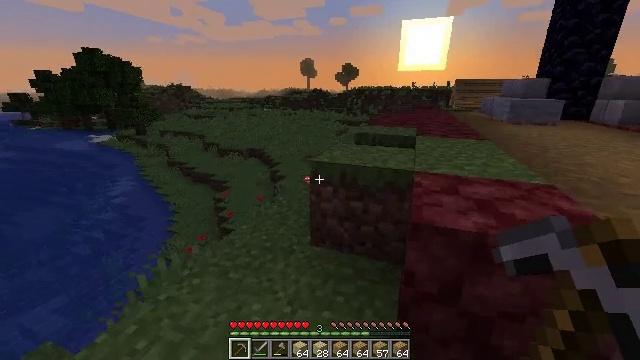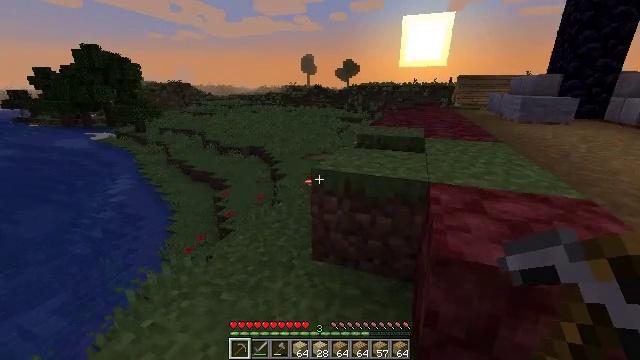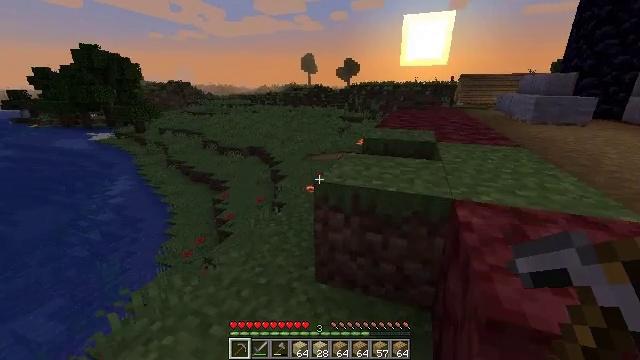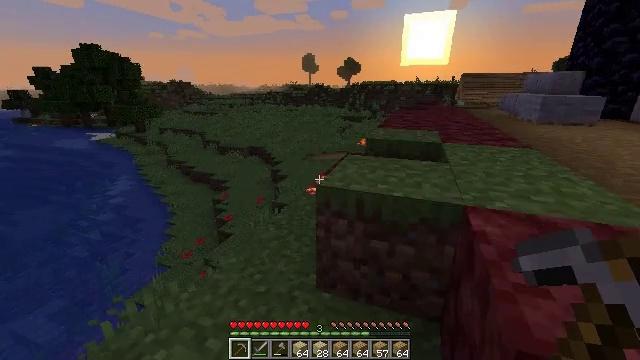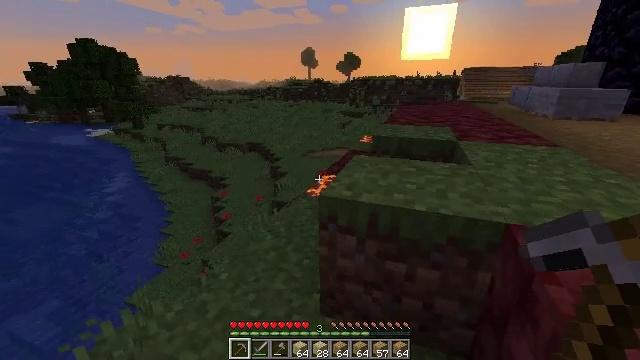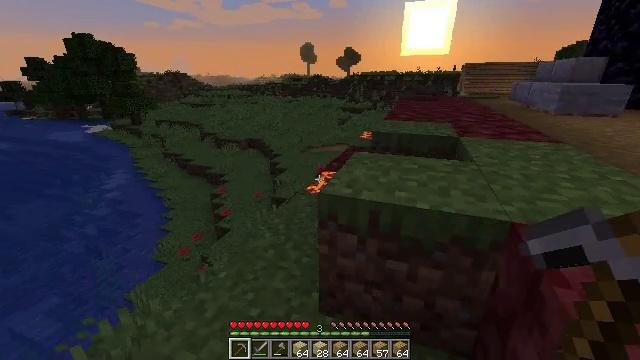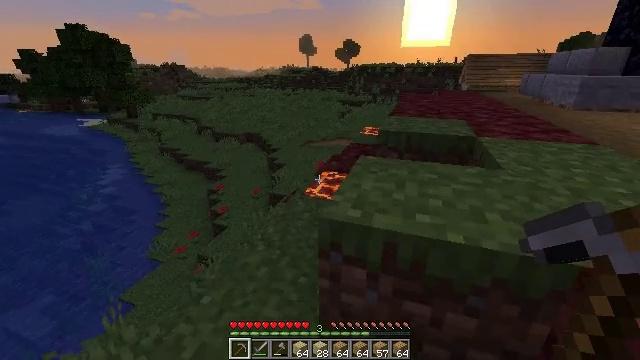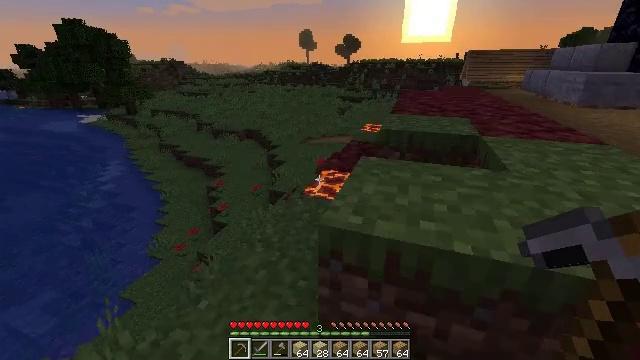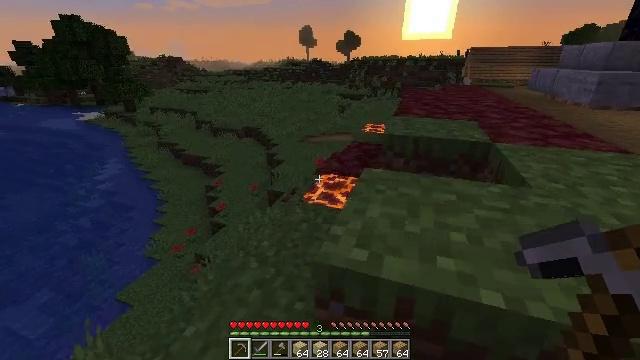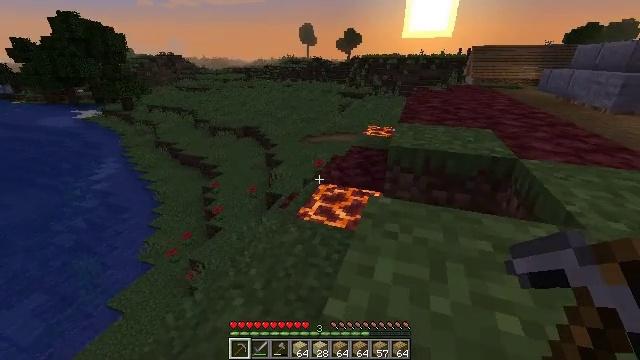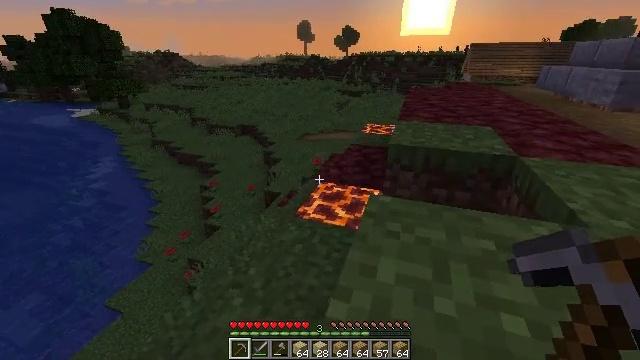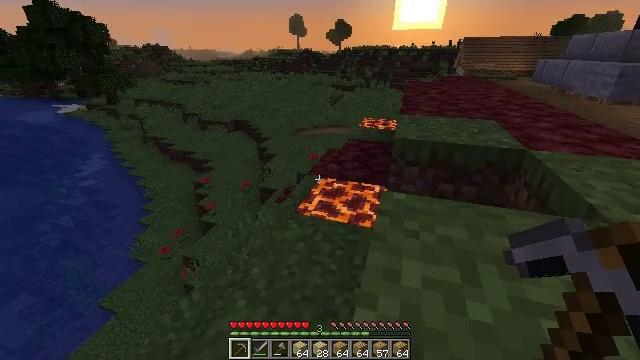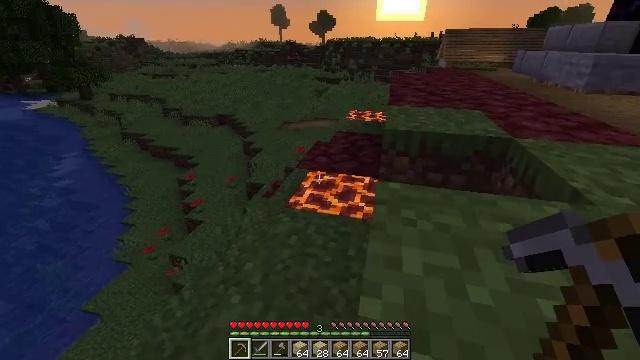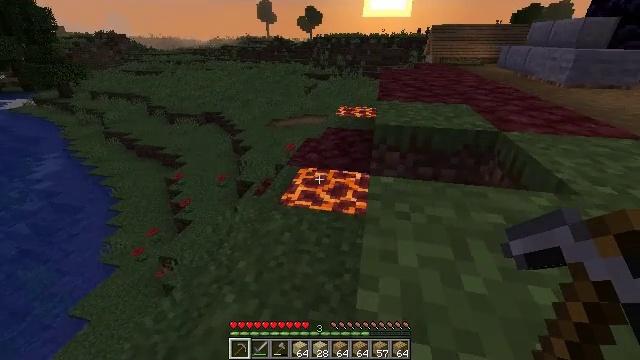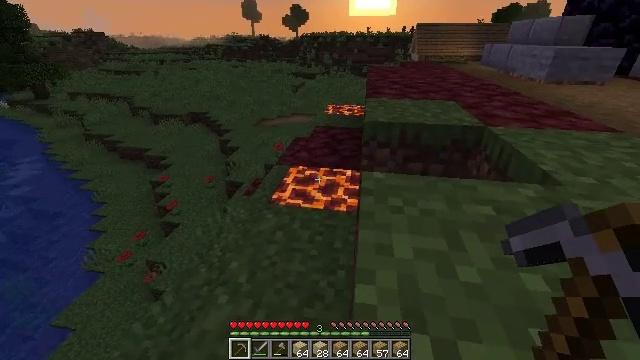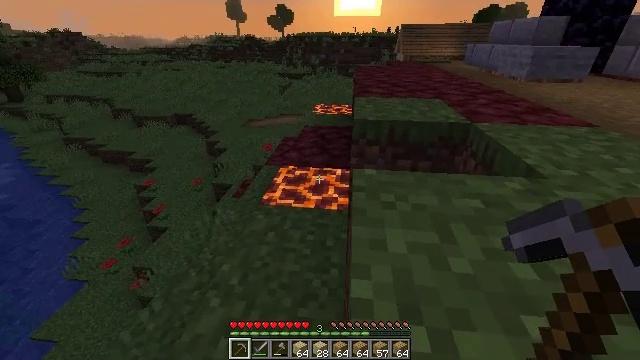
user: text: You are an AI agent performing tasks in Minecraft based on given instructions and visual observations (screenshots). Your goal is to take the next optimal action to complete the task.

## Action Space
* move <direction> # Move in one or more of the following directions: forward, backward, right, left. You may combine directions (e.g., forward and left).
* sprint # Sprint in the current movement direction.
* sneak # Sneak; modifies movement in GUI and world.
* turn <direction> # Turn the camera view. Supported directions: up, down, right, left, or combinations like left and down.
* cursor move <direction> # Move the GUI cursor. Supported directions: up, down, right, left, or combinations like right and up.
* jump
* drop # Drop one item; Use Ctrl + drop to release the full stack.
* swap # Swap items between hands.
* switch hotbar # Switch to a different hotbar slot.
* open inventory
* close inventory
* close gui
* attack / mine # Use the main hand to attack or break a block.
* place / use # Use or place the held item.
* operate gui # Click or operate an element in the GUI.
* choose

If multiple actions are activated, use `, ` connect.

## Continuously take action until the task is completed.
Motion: motion action
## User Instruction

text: Recycle the stone brick stairs from the structure.
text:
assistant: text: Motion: move forward
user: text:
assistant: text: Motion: move forward
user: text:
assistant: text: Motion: move forward
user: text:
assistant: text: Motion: move forward, turn down
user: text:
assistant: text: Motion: move forward
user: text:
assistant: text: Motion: move forward, turn down
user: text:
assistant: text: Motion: move forward
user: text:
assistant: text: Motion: move forward
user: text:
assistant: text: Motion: move forward
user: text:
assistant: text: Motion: move forward
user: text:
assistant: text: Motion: move forward, turn right and down
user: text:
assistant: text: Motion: turn right and down
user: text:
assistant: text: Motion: turn right
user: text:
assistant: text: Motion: turn right
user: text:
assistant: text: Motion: turn right
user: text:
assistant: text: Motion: no_op
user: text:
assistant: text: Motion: no_op
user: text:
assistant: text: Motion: move forward
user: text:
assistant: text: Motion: move forward
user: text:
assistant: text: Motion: move forward
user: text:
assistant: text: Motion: move forward
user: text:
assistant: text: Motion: move forward
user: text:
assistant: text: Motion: move forward
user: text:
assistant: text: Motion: move forward
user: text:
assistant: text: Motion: move forward
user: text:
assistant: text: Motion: move forward
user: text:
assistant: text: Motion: move forward
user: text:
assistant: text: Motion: move forward
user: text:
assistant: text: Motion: move forward, turn right and down
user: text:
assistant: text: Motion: move forward, turn down